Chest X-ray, PA view. Patient: 19 years old, sex F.
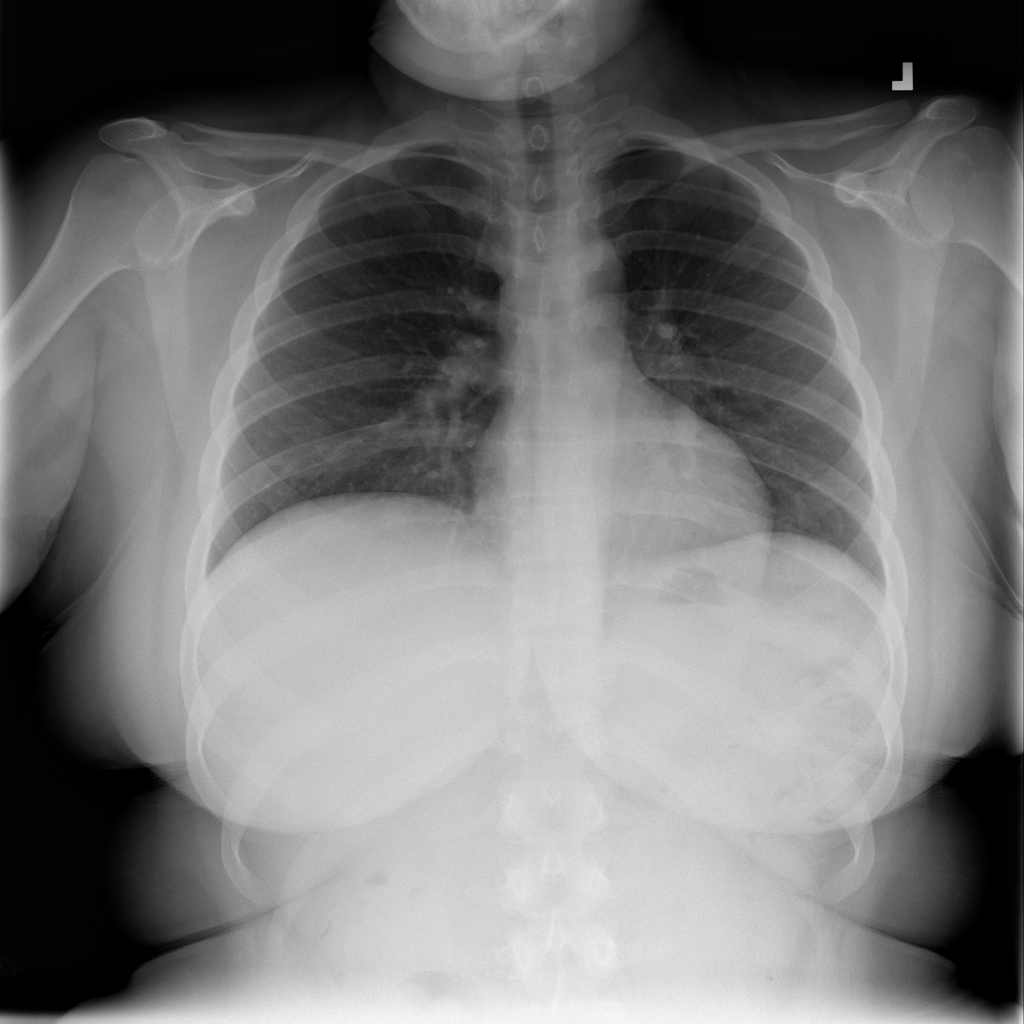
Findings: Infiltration